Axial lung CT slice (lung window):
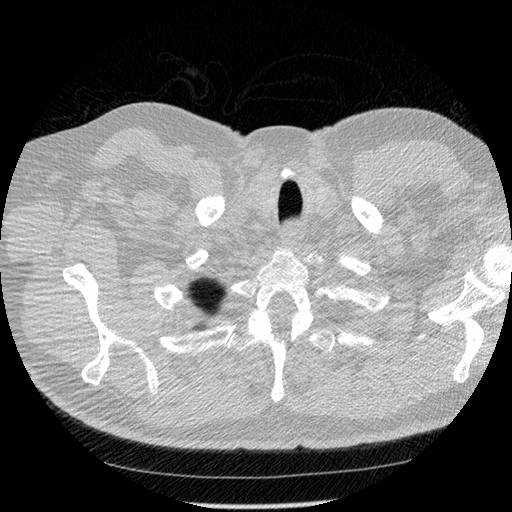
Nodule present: no